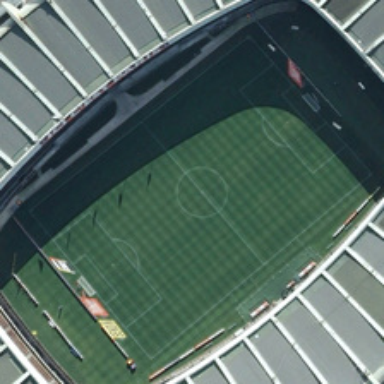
A football field is in a stadium .